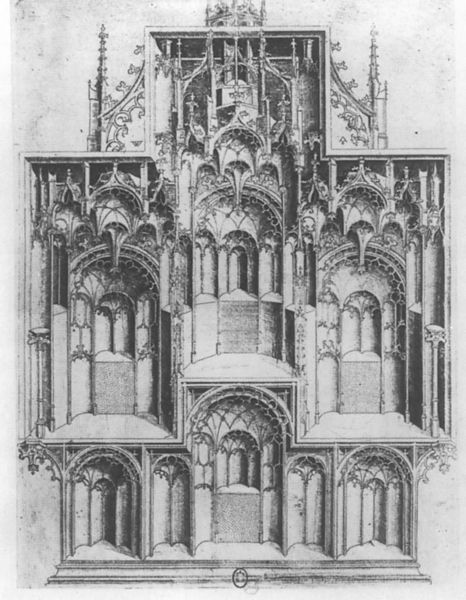
Titel: Entwurf für ein zweigeschossiges Nischen-Retabel
Künstler: Monogrammist W
Institution: Paris, Bibliothèque Nationale
Schlagwörter: fenster, holz, zeichnung, architektur, kirche, spitzen, gotik, fassade, ornamente, rechtecke, bögen, türmchen, rippen, schwarzweiss, entwurf, altar, kirchenschiff, schrein, durchbrochen, masswerk, öffnungen, kreuzblume, retabel, altarretabel